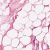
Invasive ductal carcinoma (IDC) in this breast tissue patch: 0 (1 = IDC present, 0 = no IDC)